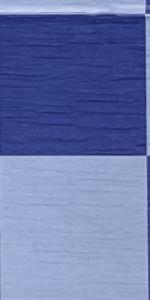
Label: Empty